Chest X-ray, PA view. Patient: 37 years old, sex M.
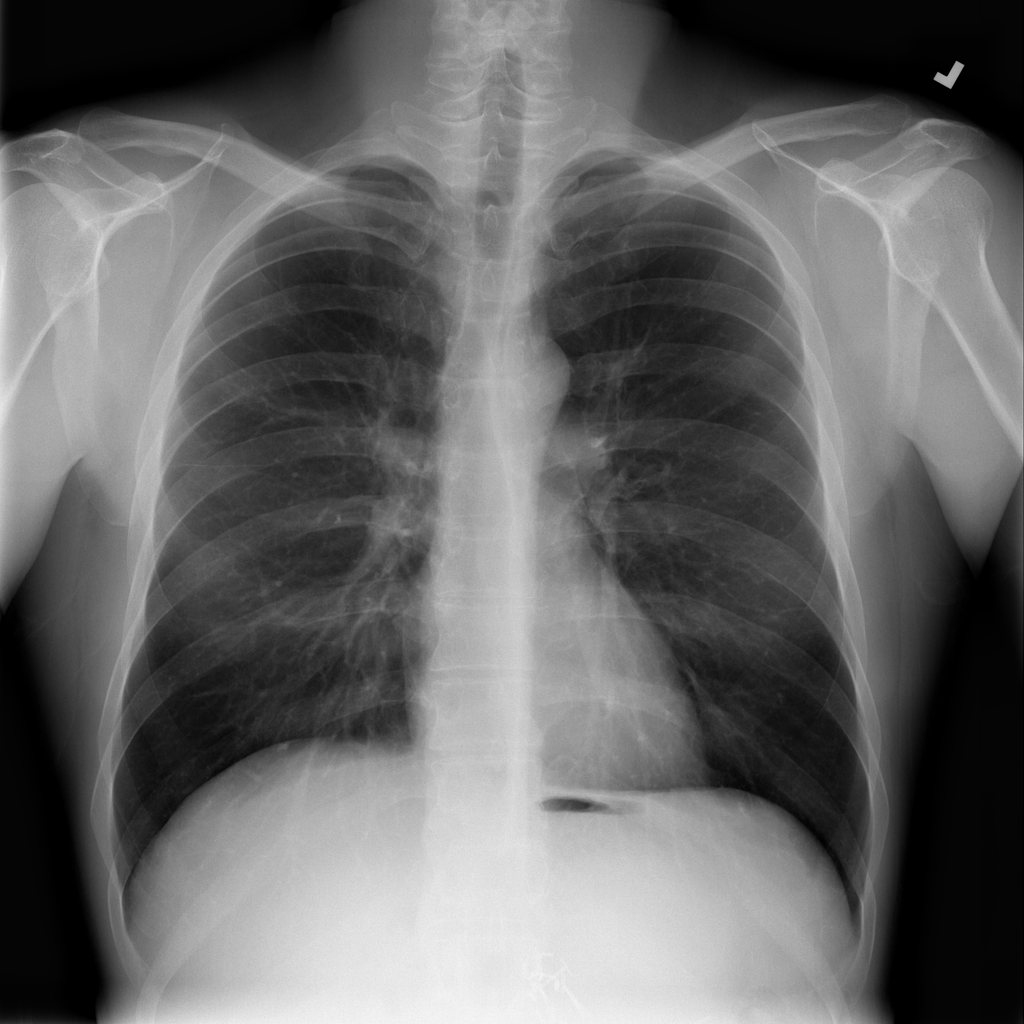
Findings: No Finding